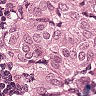
Metastatic tissue present: yes